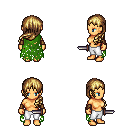
a pixel art fantasy rpg character, female body template, human, tanned skin, green tattered cape, white pants, blonde left-swept hairstyle, leather bracers, dagger, four views (front, back, left, right), 2x2 character sprite sheet, small pixel art, hard edges, no anti-aliasing